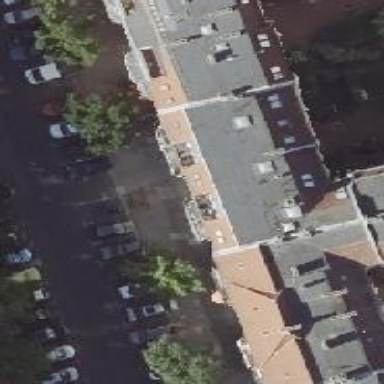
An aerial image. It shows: Pub.